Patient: sex F, age 65
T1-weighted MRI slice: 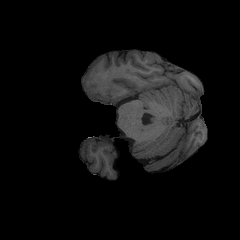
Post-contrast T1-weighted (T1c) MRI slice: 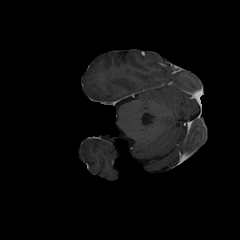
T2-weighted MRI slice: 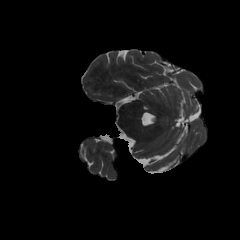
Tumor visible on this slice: no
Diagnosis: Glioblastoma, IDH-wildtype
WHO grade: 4